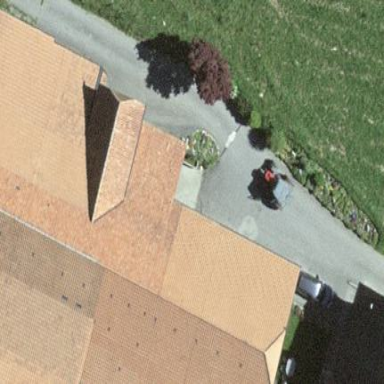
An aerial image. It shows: Rural barn.